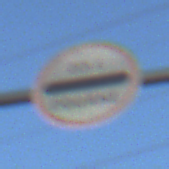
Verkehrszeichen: Zollstelle
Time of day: Dawn
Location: Outdoor (Nature)
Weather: Clear
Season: NotSpecified
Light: Natural